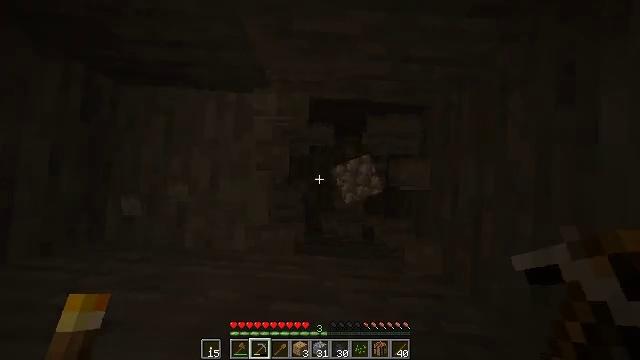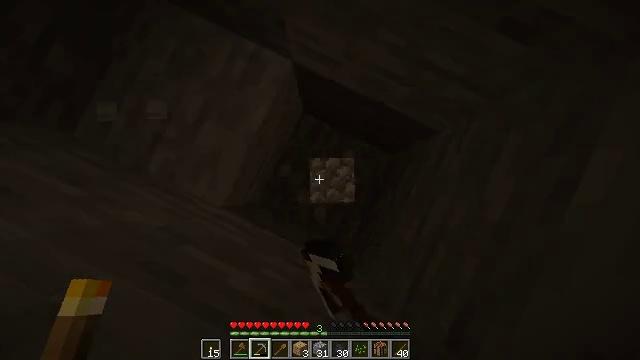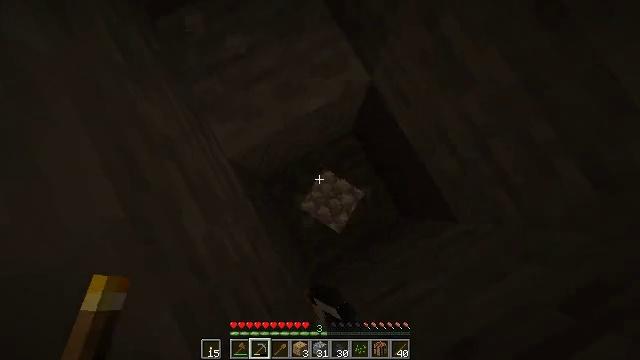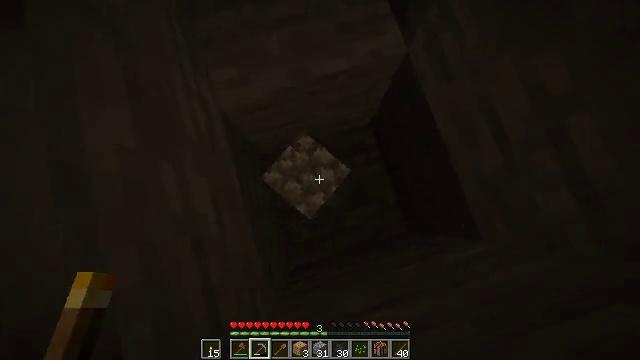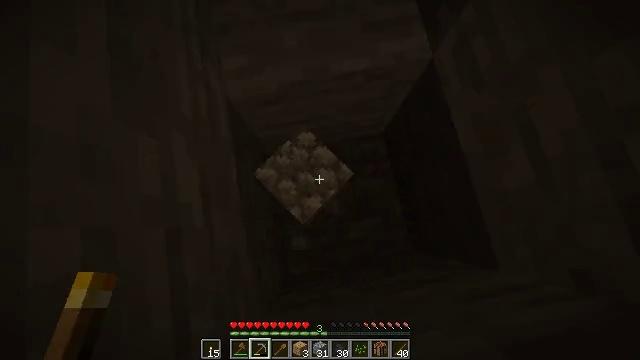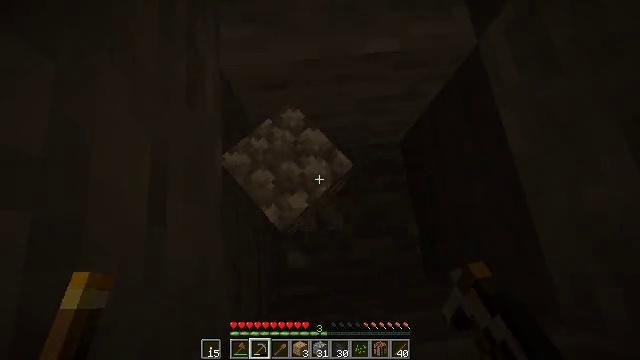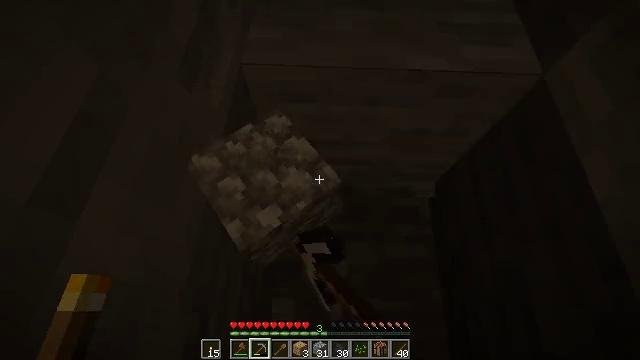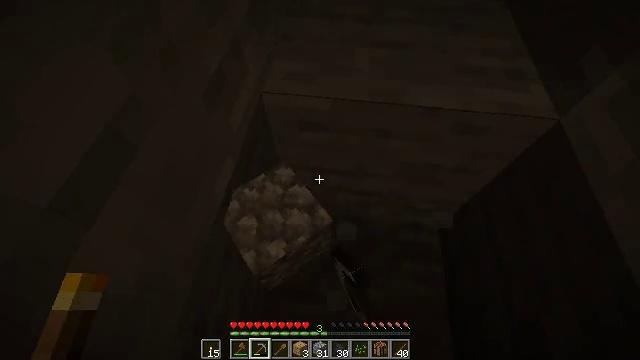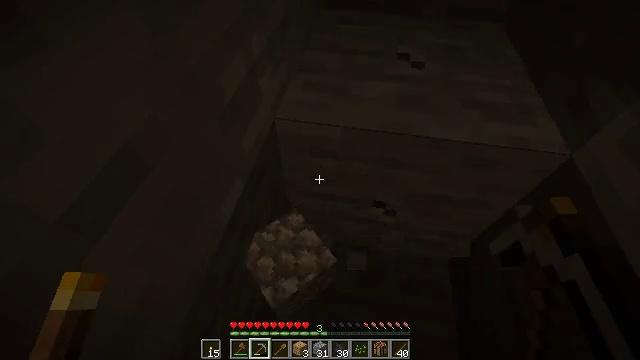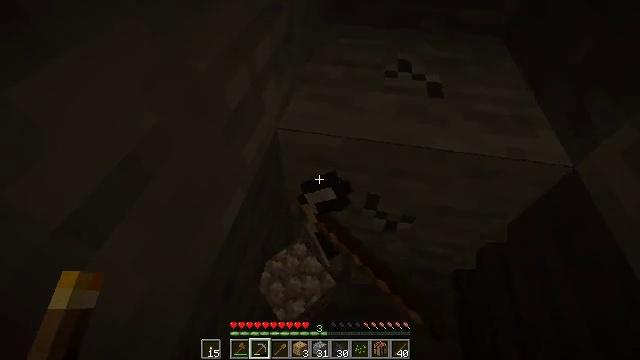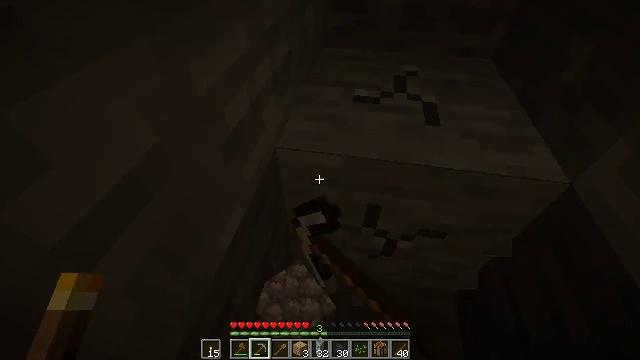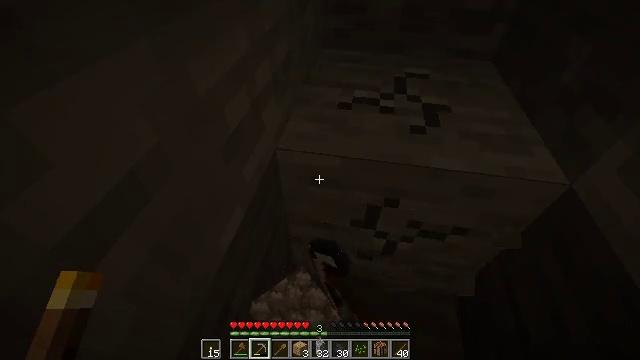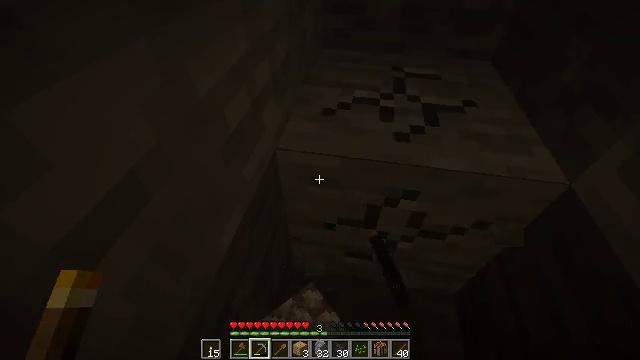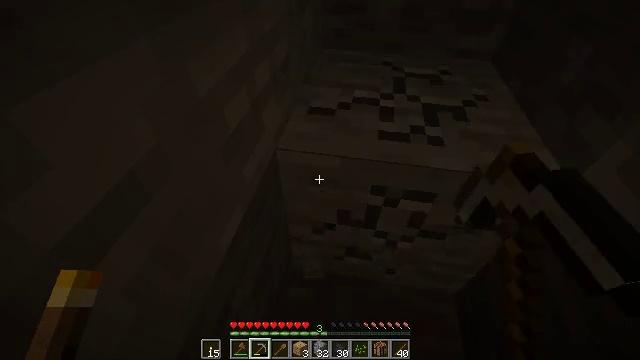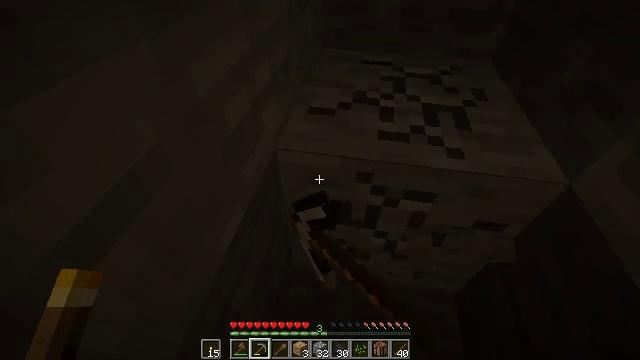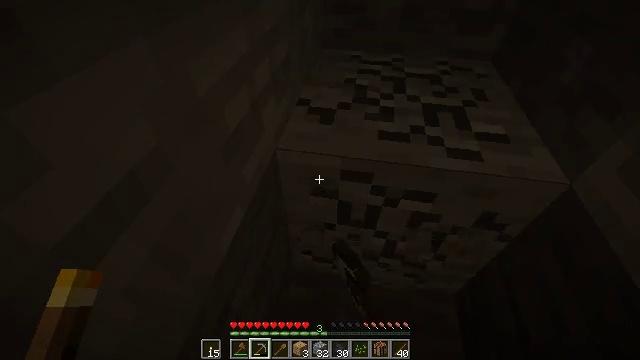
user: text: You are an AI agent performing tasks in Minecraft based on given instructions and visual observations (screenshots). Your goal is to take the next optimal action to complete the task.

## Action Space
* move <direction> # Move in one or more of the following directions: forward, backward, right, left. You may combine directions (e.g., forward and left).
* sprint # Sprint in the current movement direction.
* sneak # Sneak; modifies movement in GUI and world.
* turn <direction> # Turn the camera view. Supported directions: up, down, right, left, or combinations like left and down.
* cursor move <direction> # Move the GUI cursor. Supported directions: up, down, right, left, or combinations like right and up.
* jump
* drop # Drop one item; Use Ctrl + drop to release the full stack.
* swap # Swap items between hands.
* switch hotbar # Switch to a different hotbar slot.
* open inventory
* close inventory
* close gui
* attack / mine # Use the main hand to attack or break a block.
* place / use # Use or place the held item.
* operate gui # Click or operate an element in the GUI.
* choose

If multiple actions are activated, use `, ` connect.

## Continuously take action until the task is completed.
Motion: motion action
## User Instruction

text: Harvest stone in the caves.
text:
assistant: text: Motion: move back and move right, turn left, attack / mine
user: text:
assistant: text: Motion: move back and move right, turn left and up, attack / mine
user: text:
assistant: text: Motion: move back, turn left and up, attack / mine
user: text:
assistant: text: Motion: move back, turn left and up, attack / mine
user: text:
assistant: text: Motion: move back, turn left and up, attack / mine
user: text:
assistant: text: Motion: turn left and up, attack / mine
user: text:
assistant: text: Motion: turn left and up, attack / mine
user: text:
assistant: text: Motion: turn left and up, attack / mine
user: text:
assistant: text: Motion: turn up, attack / mine
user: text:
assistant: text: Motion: turn up, attack / mine
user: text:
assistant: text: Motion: attack / mine
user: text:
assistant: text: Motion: attack / mine
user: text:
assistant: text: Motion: attack / mine
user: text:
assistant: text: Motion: attack / mine
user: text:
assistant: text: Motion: attack / mine
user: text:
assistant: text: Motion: attack / mine
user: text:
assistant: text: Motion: attack / mine
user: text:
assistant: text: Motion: attack / mine
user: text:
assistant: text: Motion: attack / mine
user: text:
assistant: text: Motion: attack / mine
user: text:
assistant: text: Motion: attack / mine
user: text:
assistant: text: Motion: attack / mine
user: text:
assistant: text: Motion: turn right and down, attack / mine
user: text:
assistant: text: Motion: turn right and down, attack / mine
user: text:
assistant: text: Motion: attack / mine
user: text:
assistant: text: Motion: attack / mine
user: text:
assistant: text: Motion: attack / mine
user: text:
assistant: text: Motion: attack / mine
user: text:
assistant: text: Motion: attack / mine
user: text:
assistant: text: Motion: attack / mine